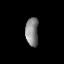
Tissue: lung
Cell type: Smooth muscle cells
Senescence score: 0.7317
Nuclear area (px): 355
Mean DAPI intensity: 134.118